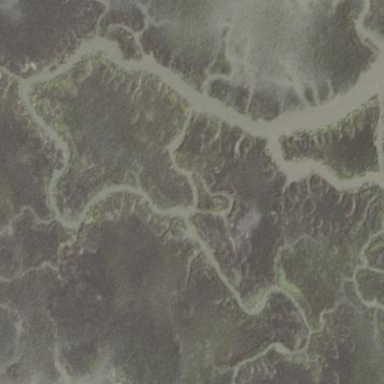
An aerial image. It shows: Saltmarsh wetland.